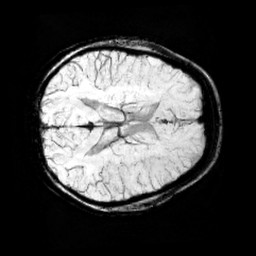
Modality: minIP
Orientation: axial
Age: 11
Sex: female
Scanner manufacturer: siemens
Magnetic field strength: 3 T
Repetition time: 0.027 s
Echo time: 0.02 s